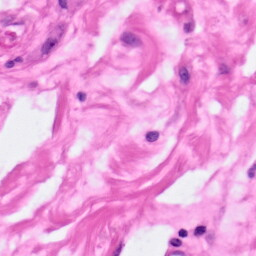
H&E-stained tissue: Pancreatic